Field crop: maize
Growth stage: 2
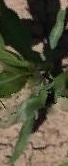
Species: maize